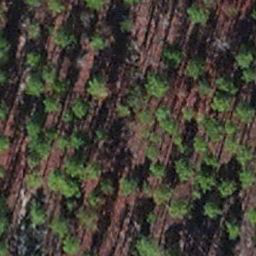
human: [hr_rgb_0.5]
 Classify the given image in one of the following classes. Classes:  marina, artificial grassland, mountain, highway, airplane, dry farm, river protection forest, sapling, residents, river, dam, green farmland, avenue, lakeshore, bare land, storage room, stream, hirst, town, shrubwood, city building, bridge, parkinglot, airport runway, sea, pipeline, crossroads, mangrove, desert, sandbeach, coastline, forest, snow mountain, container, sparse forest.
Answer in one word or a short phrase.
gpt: sapling